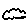
Label: cloud